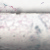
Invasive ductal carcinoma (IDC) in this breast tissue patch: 0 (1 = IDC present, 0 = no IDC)